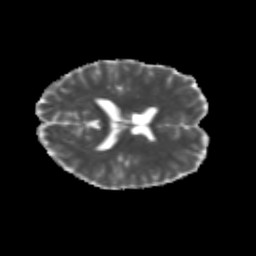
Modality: MD
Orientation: axial
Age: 25
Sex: female
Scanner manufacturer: siemens
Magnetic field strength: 3 T
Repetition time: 3.5 s
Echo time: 0.113 s